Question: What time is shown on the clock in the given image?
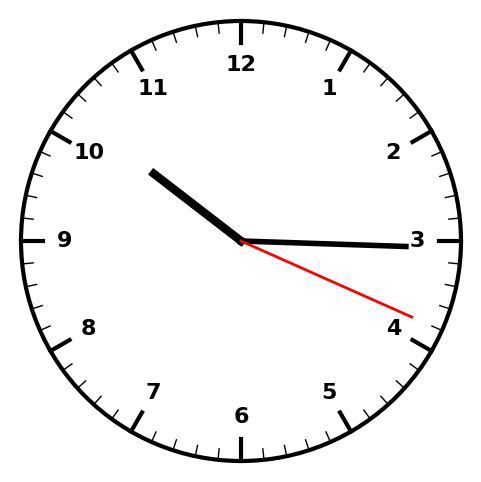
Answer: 10:15:19